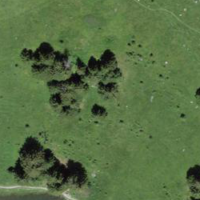
EUNIS habitat code: 23
Species observed at this site:
Menyanthes trifoliata